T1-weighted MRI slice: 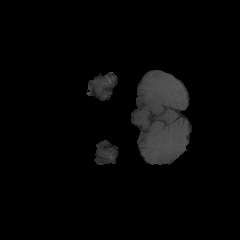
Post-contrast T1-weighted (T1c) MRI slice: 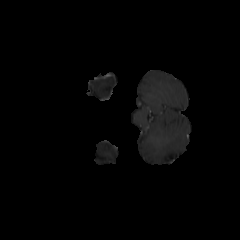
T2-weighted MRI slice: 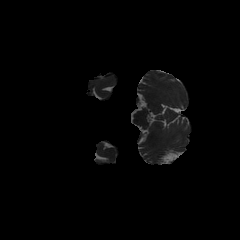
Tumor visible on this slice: no